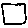
Label: square